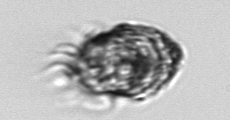
Label: Strombidium_morphotype1